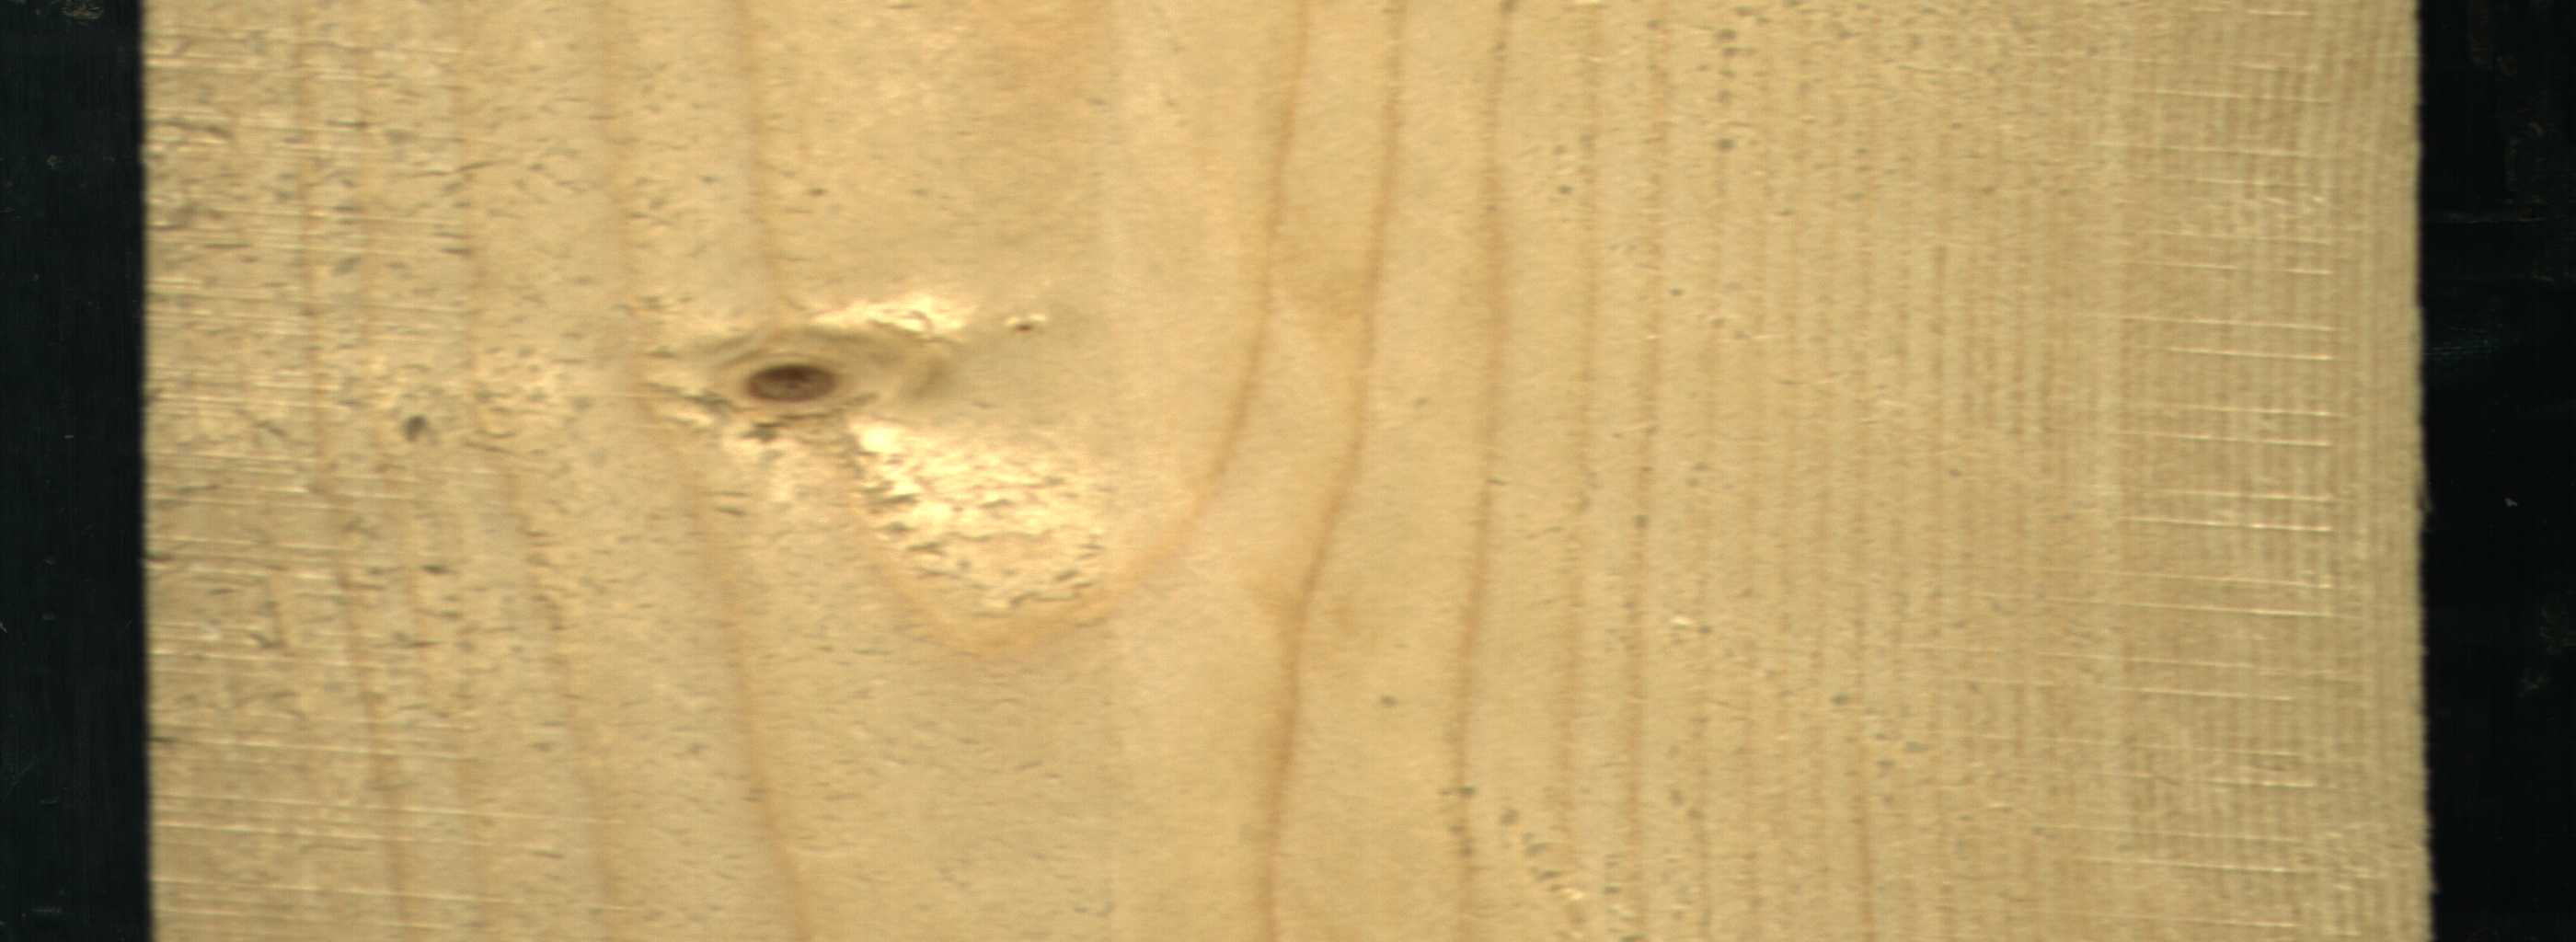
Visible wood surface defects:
Live_Knot